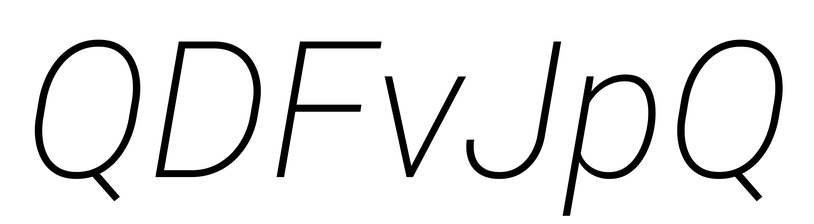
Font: Roboto-Italic_ExtraLight_Italic